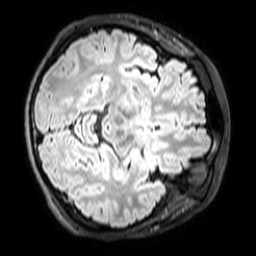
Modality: T1w
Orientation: axial
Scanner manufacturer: philips
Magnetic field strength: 3 T
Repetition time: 4.8 s
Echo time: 0.2586 s